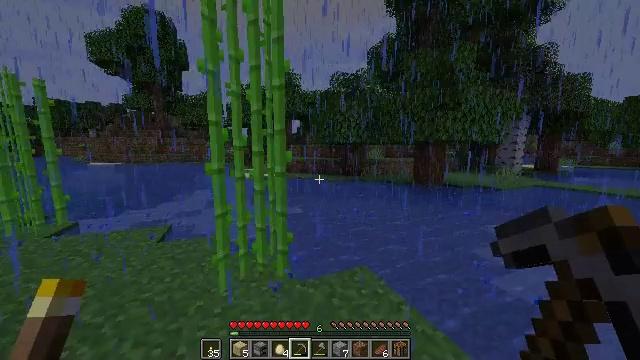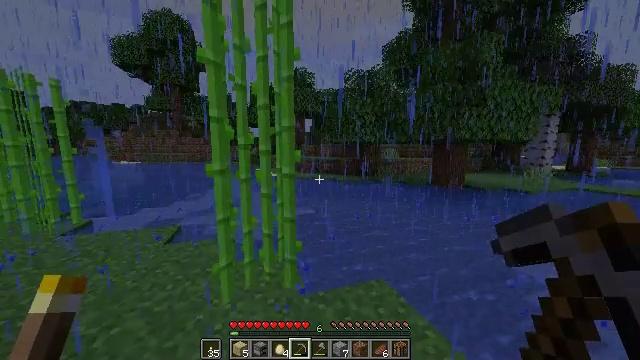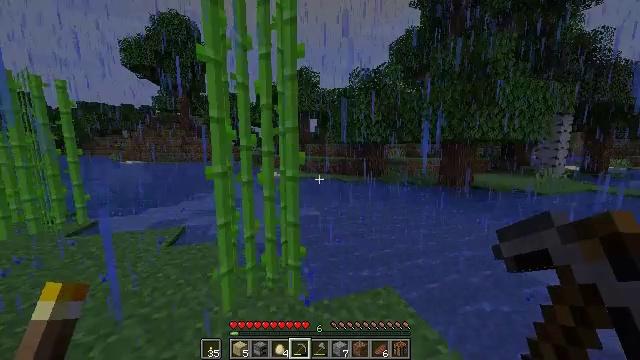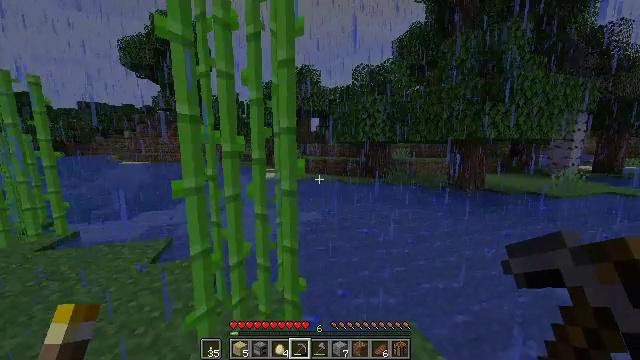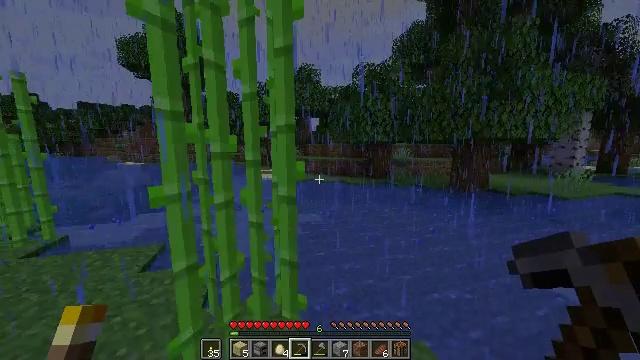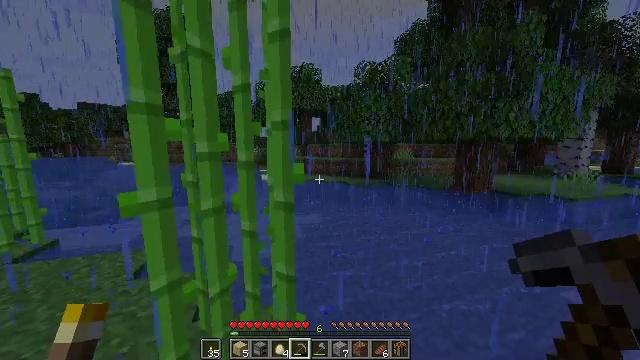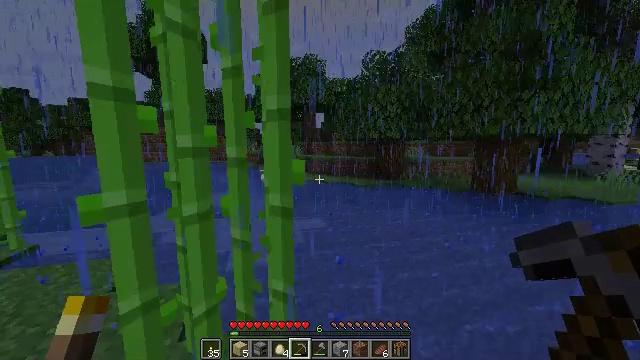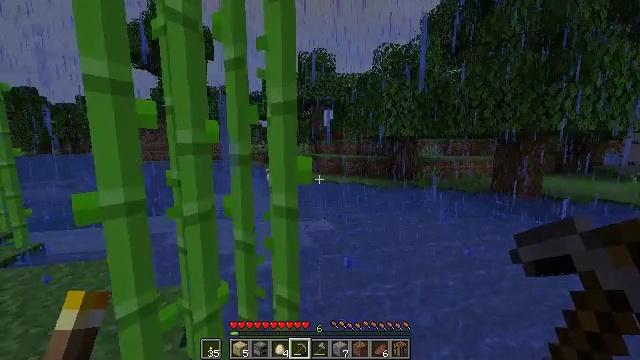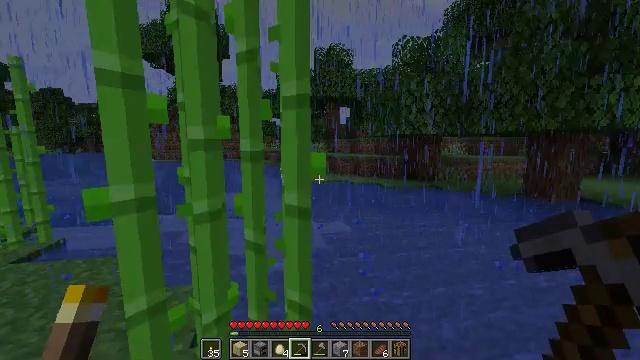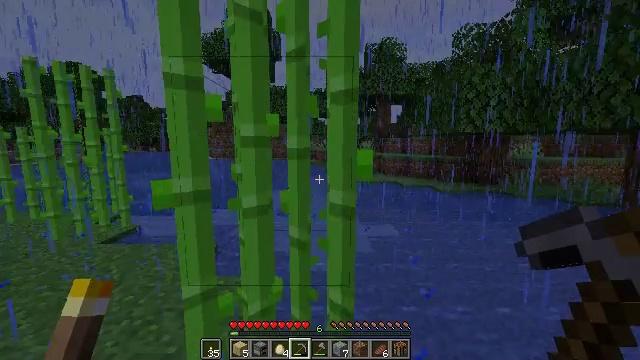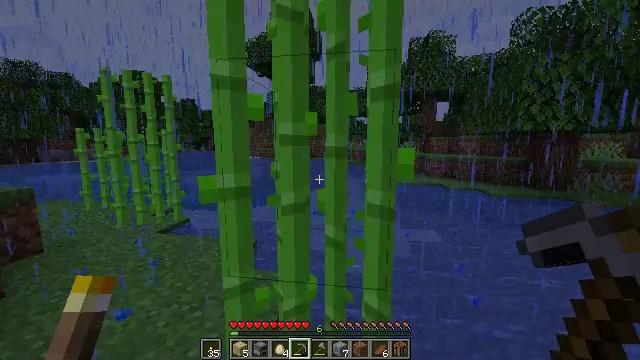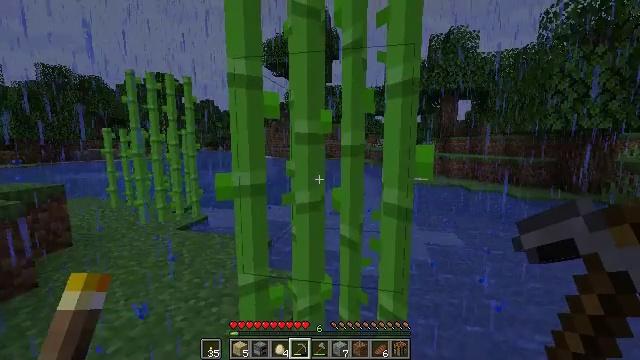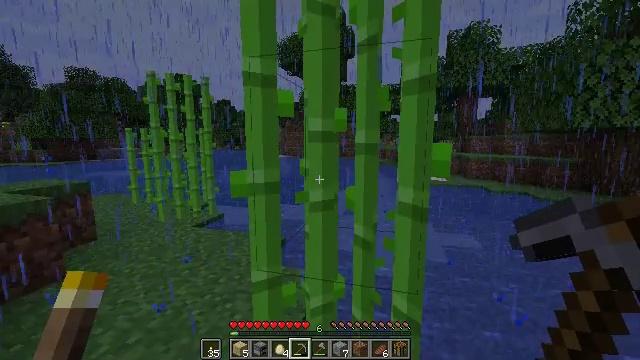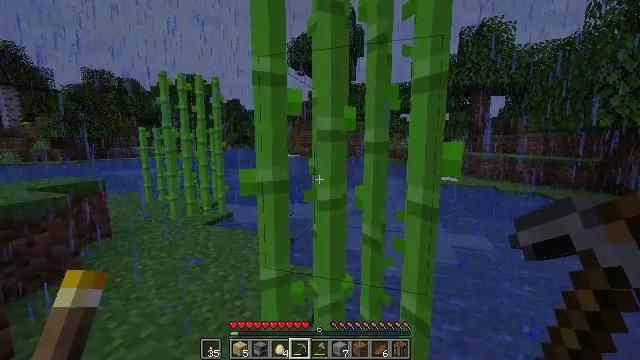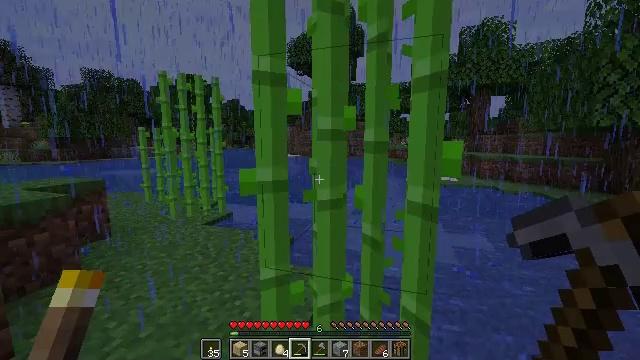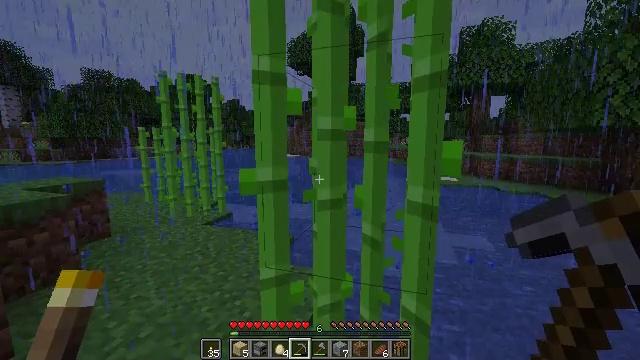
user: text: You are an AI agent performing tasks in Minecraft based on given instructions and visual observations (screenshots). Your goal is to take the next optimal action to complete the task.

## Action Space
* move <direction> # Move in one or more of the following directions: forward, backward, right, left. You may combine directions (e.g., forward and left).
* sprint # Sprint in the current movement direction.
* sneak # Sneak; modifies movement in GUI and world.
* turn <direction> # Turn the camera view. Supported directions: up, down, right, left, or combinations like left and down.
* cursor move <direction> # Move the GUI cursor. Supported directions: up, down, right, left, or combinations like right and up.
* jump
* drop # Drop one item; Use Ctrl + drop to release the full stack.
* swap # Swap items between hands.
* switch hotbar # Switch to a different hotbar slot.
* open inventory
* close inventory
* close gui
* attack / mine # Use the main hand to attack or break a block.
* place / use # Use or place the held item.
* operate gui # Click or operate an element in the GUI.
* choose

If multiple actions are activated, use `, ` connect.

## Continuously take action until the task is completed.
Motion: motion action
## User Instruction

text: Break the sugar cane.
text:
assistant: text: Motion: move forward, sprint, turn left
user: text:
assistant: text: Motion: move forward, sprint, turn left
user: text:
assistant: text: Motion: move forward, sprint
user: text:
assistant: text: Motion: move forward, sprint
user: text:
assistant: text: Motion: sprint
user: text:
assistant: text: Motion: sprint, turn left
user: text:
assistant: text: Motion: sprint, turn left
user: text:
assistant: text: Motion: sprint, turn left
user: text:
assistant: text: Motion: sprint, turn left
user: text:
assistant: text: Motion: turn left
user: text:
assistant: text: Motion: turn left
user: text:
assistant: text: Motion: turn left
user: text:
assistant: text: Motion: turn left
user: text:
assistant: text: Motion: no_op
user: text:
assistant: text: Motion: no_op
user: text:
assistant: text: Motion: no_op
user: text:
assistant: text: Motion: no_op
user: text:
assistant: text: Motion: no_op
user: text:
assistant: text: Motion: no_op
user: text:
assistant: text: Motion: no_op
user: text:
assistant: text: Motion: no_op
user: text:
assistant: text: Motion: no_op
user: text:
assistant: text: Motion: no_op
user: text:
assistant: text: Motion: attack / mine
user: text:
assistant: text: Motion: attack / mine
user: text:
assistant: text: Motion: attack / mine
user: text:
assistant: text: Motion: attack / mine
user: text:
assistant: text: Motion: turn right and down, attack / mine
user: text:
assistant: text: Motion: turn right and down, attack / mine
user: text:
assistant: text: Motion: turn right and down, attack / mine